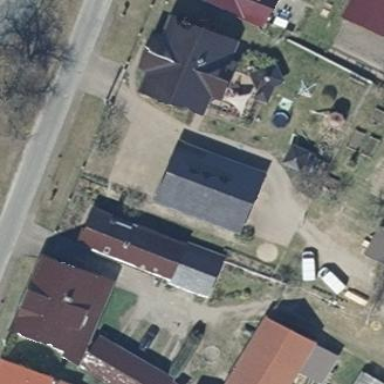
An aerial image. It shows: Black house with gabled roof oriented along the structure.